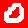
Digit: 0